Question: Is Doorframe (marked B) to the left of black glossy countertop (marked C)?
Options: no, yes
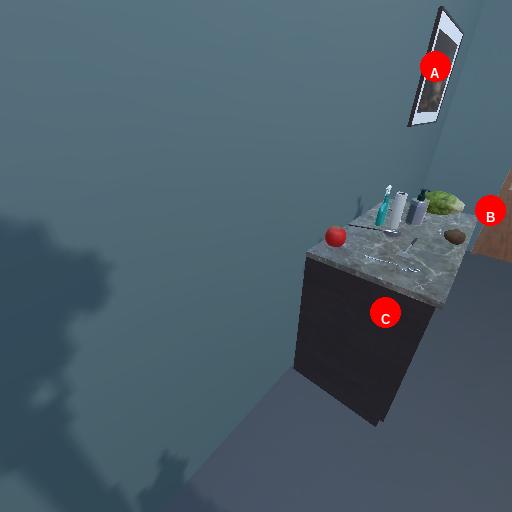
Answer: no